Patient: sex F, age 75
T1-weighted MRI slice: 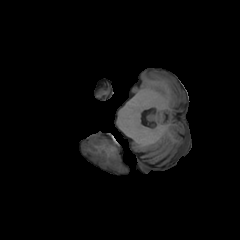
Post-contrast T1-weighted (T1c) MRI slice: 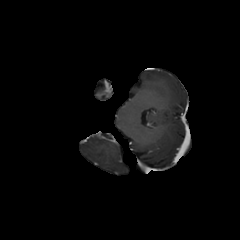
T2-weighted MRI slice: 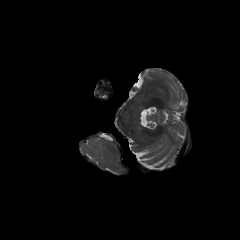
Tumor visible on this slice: no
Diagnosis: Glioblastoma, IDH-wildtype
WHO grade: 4